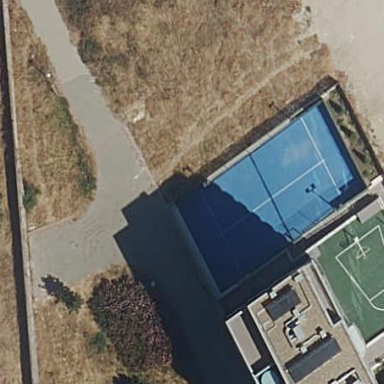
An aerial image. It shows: Tennis court with tartan surface.